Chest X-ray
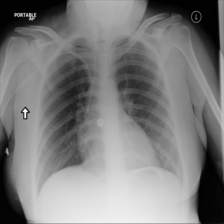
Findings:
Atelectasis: negative
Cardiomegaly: negative
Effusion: negative
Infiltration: negative
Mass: negative
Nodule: negative
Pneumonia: negative
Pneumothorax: negative
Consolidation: negative
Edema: negative
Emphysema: negative
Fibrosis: negative
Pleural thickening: negative
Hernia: negative